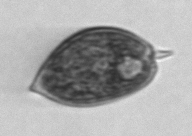
Label: Prorocentrum_micans